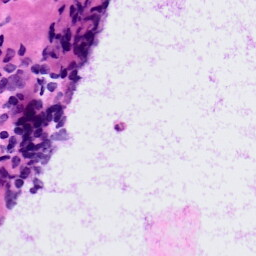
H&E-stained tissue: LymphNode